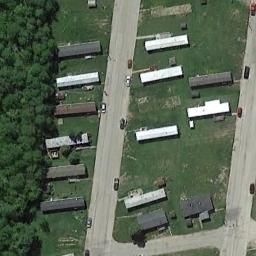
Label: mobile_home_park